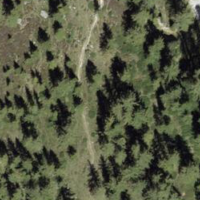
EUNIS habitat code: 45
Species observed at this site:
Arnica montana